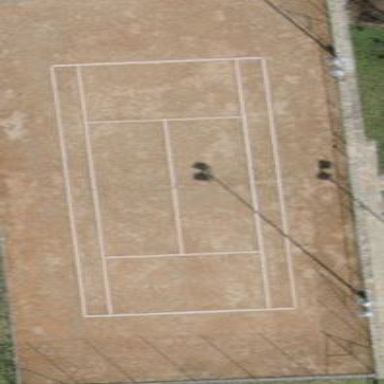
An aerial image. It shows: Tennis court on the leisure land pitch.